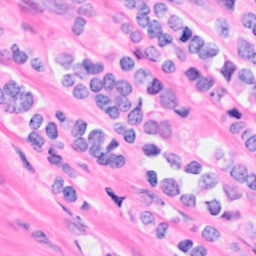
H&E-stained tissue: Breast